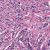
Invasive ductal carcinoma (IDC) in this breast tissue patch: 1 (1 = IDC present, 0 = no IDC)